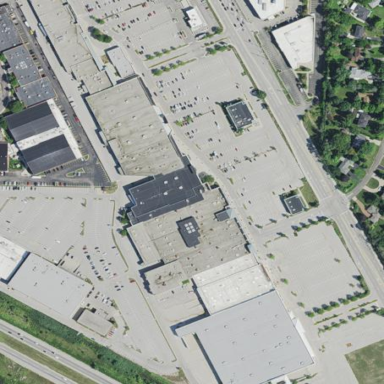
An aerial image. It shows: Retail area.